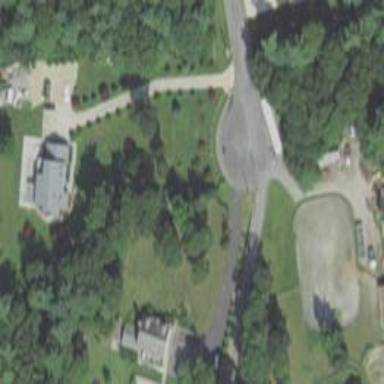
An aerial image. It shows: Turning circle on the road.